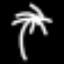
Label: palm tree